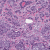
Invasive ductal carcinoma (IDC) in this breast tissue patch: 1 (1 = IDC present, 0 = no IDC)